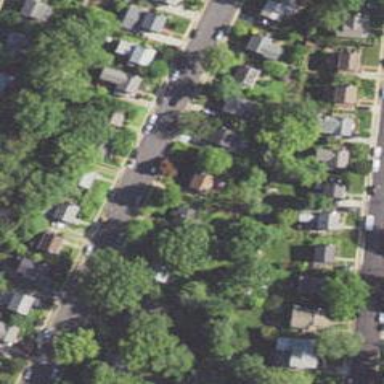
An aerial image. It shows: Sidewalk.